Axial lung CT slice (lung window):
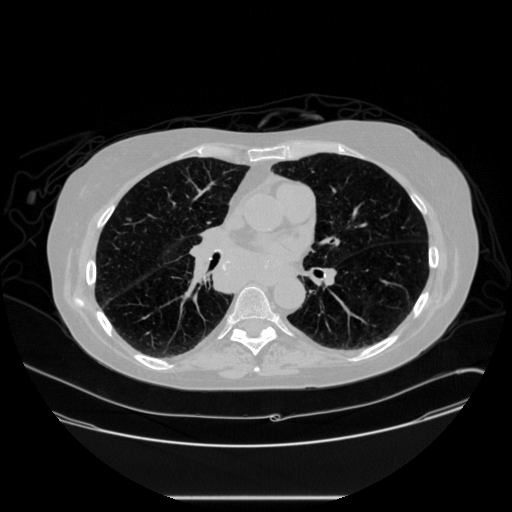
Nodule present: no